You are looking at the short-time Fourier spectrogram of a rotating shaft's vibration signal. Diagnose the rotating machine from this image, choosing from: normal, misalignment, unbalance, looseness.
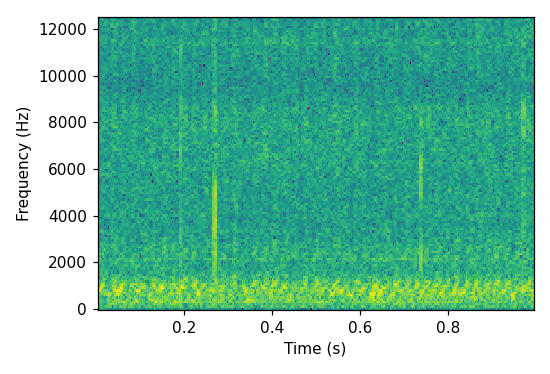
Answer: unbalance